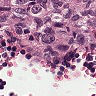
Metastatic tissue present: yes